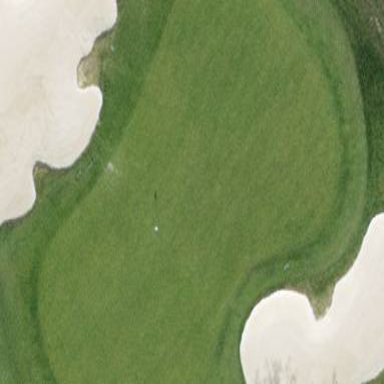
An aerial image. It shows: Picturesque green golfing area with grass land use.